Question: I wanted to know what is computationally the fastest way to call a function nested in an object, so I made a quick jsPerf.com benchmark where I have considered three possibilities - calling a function from an array, from a 'core' object and from a function object:
'''
var array = [1, 1, function(number) { return number; }];
var funcObj = function() {
this.one = 1;
this.two = 2;
this.three = function(number) { return number; };
}
var someFunc = new funcObj();
var obj = {
one: 1,
two: 1,
three: function(number) { return number; }
}
'''
This is what happened:

And now, the question is: why there is so big difference?
EDIT: Link to the benchmark: <URL>
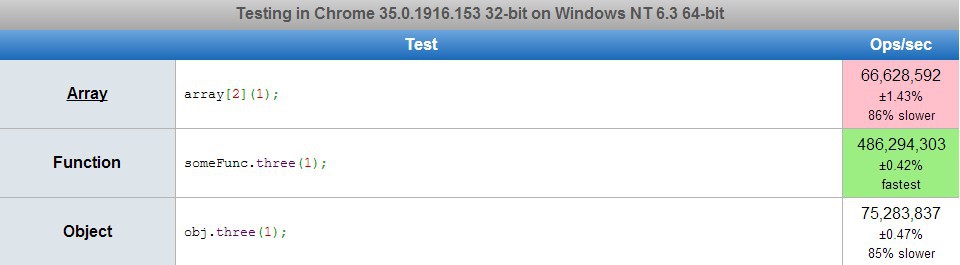
Answer: Performance varies per implementation but here are some insights that might explain the difference:
First off, what you're measuring here is not the function call. You're measuring the lookup speed of 'array[2]', 'someFunc.three' and 'obj.three'.
You see that arrays and objects are almost the same in speed but the 'new' construction is significantly faster.
Array indexes and object properties can be resolved by binary search. I guess array indexes are slightly slower on the engine you tested.
A reason why the 'new' construction might be so much faster is because it gets compiled into a class, which opens it up to a whole range of optimizations. I'm not sure if you gain performance because the lookup is faster or whether the optimization is elsewhere.
---
Another thing to note is that you shouldn't let yourself be guided by these small performance benchmarks. Under normal use either of those solutions is fine especially since they have an impact on how you write your code. If you have an actual performance problem it's much easier to make a good decision on where to optimize.